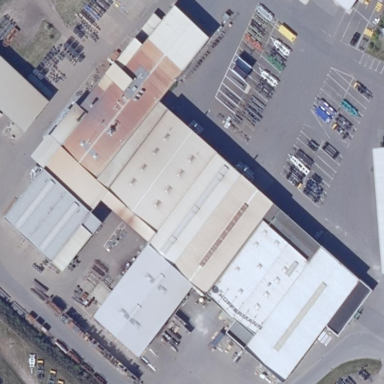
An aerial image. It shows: Industrial building.